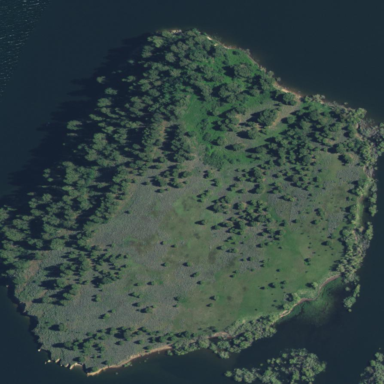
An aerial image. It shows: Image showing island.